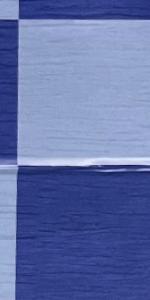
Label: Empty